The picture encodes a bearing's raw vibration samples as pixel intensities in a 2-D grid. Classify the bearing condition as one of: normal, inner_race, outer_race, ball.
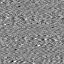
Answer: ball